Question: I have tried to create a drawable (ninepatch) and in textfieldstyle done this
'''
greenTextFieldStyle.cursor = getSkin().getDrawable("textFieldCursor1");
'''
But I can't see any cursor...
This is the current cursor image, I have also tried a 1 * 20 image without success.

it's basically a 3 * 3 image, with a + in the middle and points outside for the ninepatch.
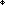
Answer: Use 'getSkin().newDrawable("textFieldCursor1",Color.green)' and add a min width to it 'greenTextFieldStyle.cursor.setMinWidth(2f);'
here a compleat Skin inclusive "selectionframe":
'''
Skin skin = new Skin();
skin.add(
"background",
new NinePatch(this.game.manager.get("hud/ninepatchframe.png",
Texture.class), 5, 5, 5, 5));
skin.add("cursor", this.game.manager.get("data/cursor.png"));
TextFieldStyle tStyle = new TextFieldStyle();
tStyle.font = getDefaultFont(25); //here i get the font
tStyle.fontColor = Color.BLACK;
tStyle.background = skin.getDrawable("background");
tStyle.cursor = skin.newDrawable("cursor", Color.GREEN);
tStyle.cursor.setMinWidth(2f);
tStyle.selection = skin.newDrawable("background", 0.5f, 0.5f, 0.5f,
0.5f);
this.nameField = new TextField("enter name here", tStyle);
'''
---
Here how i get the Bitmap Font. I am using the <URL> to create it from a '.ttf'.
Take a look at the link how to add the nativ files.
Here the code how to use it:
'''
public BitmapFont getDefaultFont(int size) {
FreeTypeFontGenerator generator = new FreeTypeFontGenerator(
Gdx.files.internal("fonts/font.ttf"));
defaultFont = generator.generateFont(size + 5); //some offset
return defaultFont;
}
'''